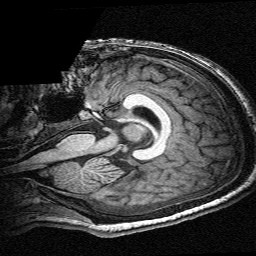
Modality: T1w
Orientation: sagittal
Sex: male
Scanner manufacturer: siemens
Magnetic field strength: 3 T
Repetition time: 2.3 s
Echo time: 0.00336 s